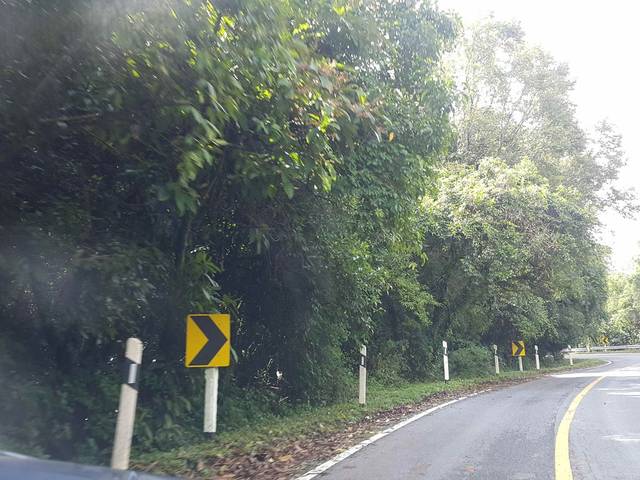
Region: Thailand
Coordinates: 18.545, 98.487